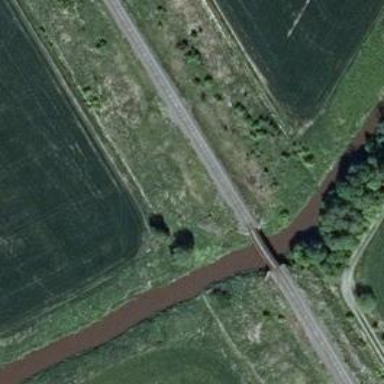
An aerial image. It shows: Bridge for railways with electrified contact lines. The railway track class is B1.